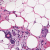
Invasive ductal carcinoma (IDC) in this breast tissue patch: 0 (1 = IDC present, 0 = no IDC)